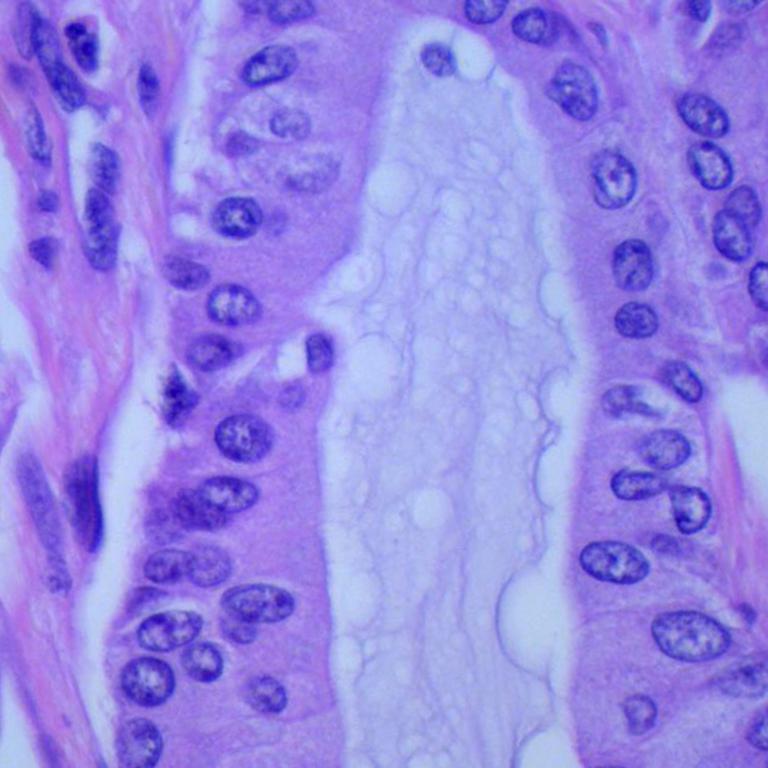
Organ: lung
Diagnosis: adenocarcinomas